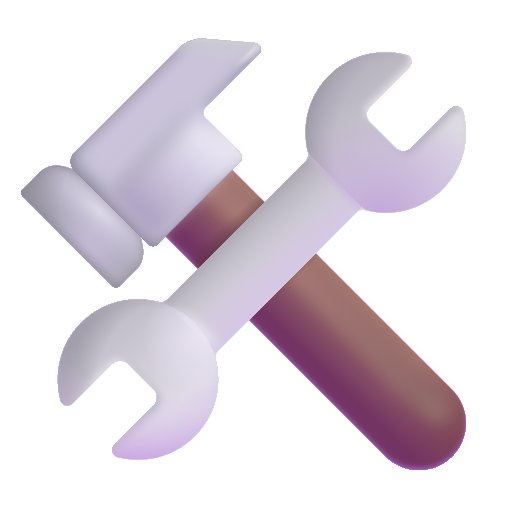
hammer and wrench color